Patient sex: M
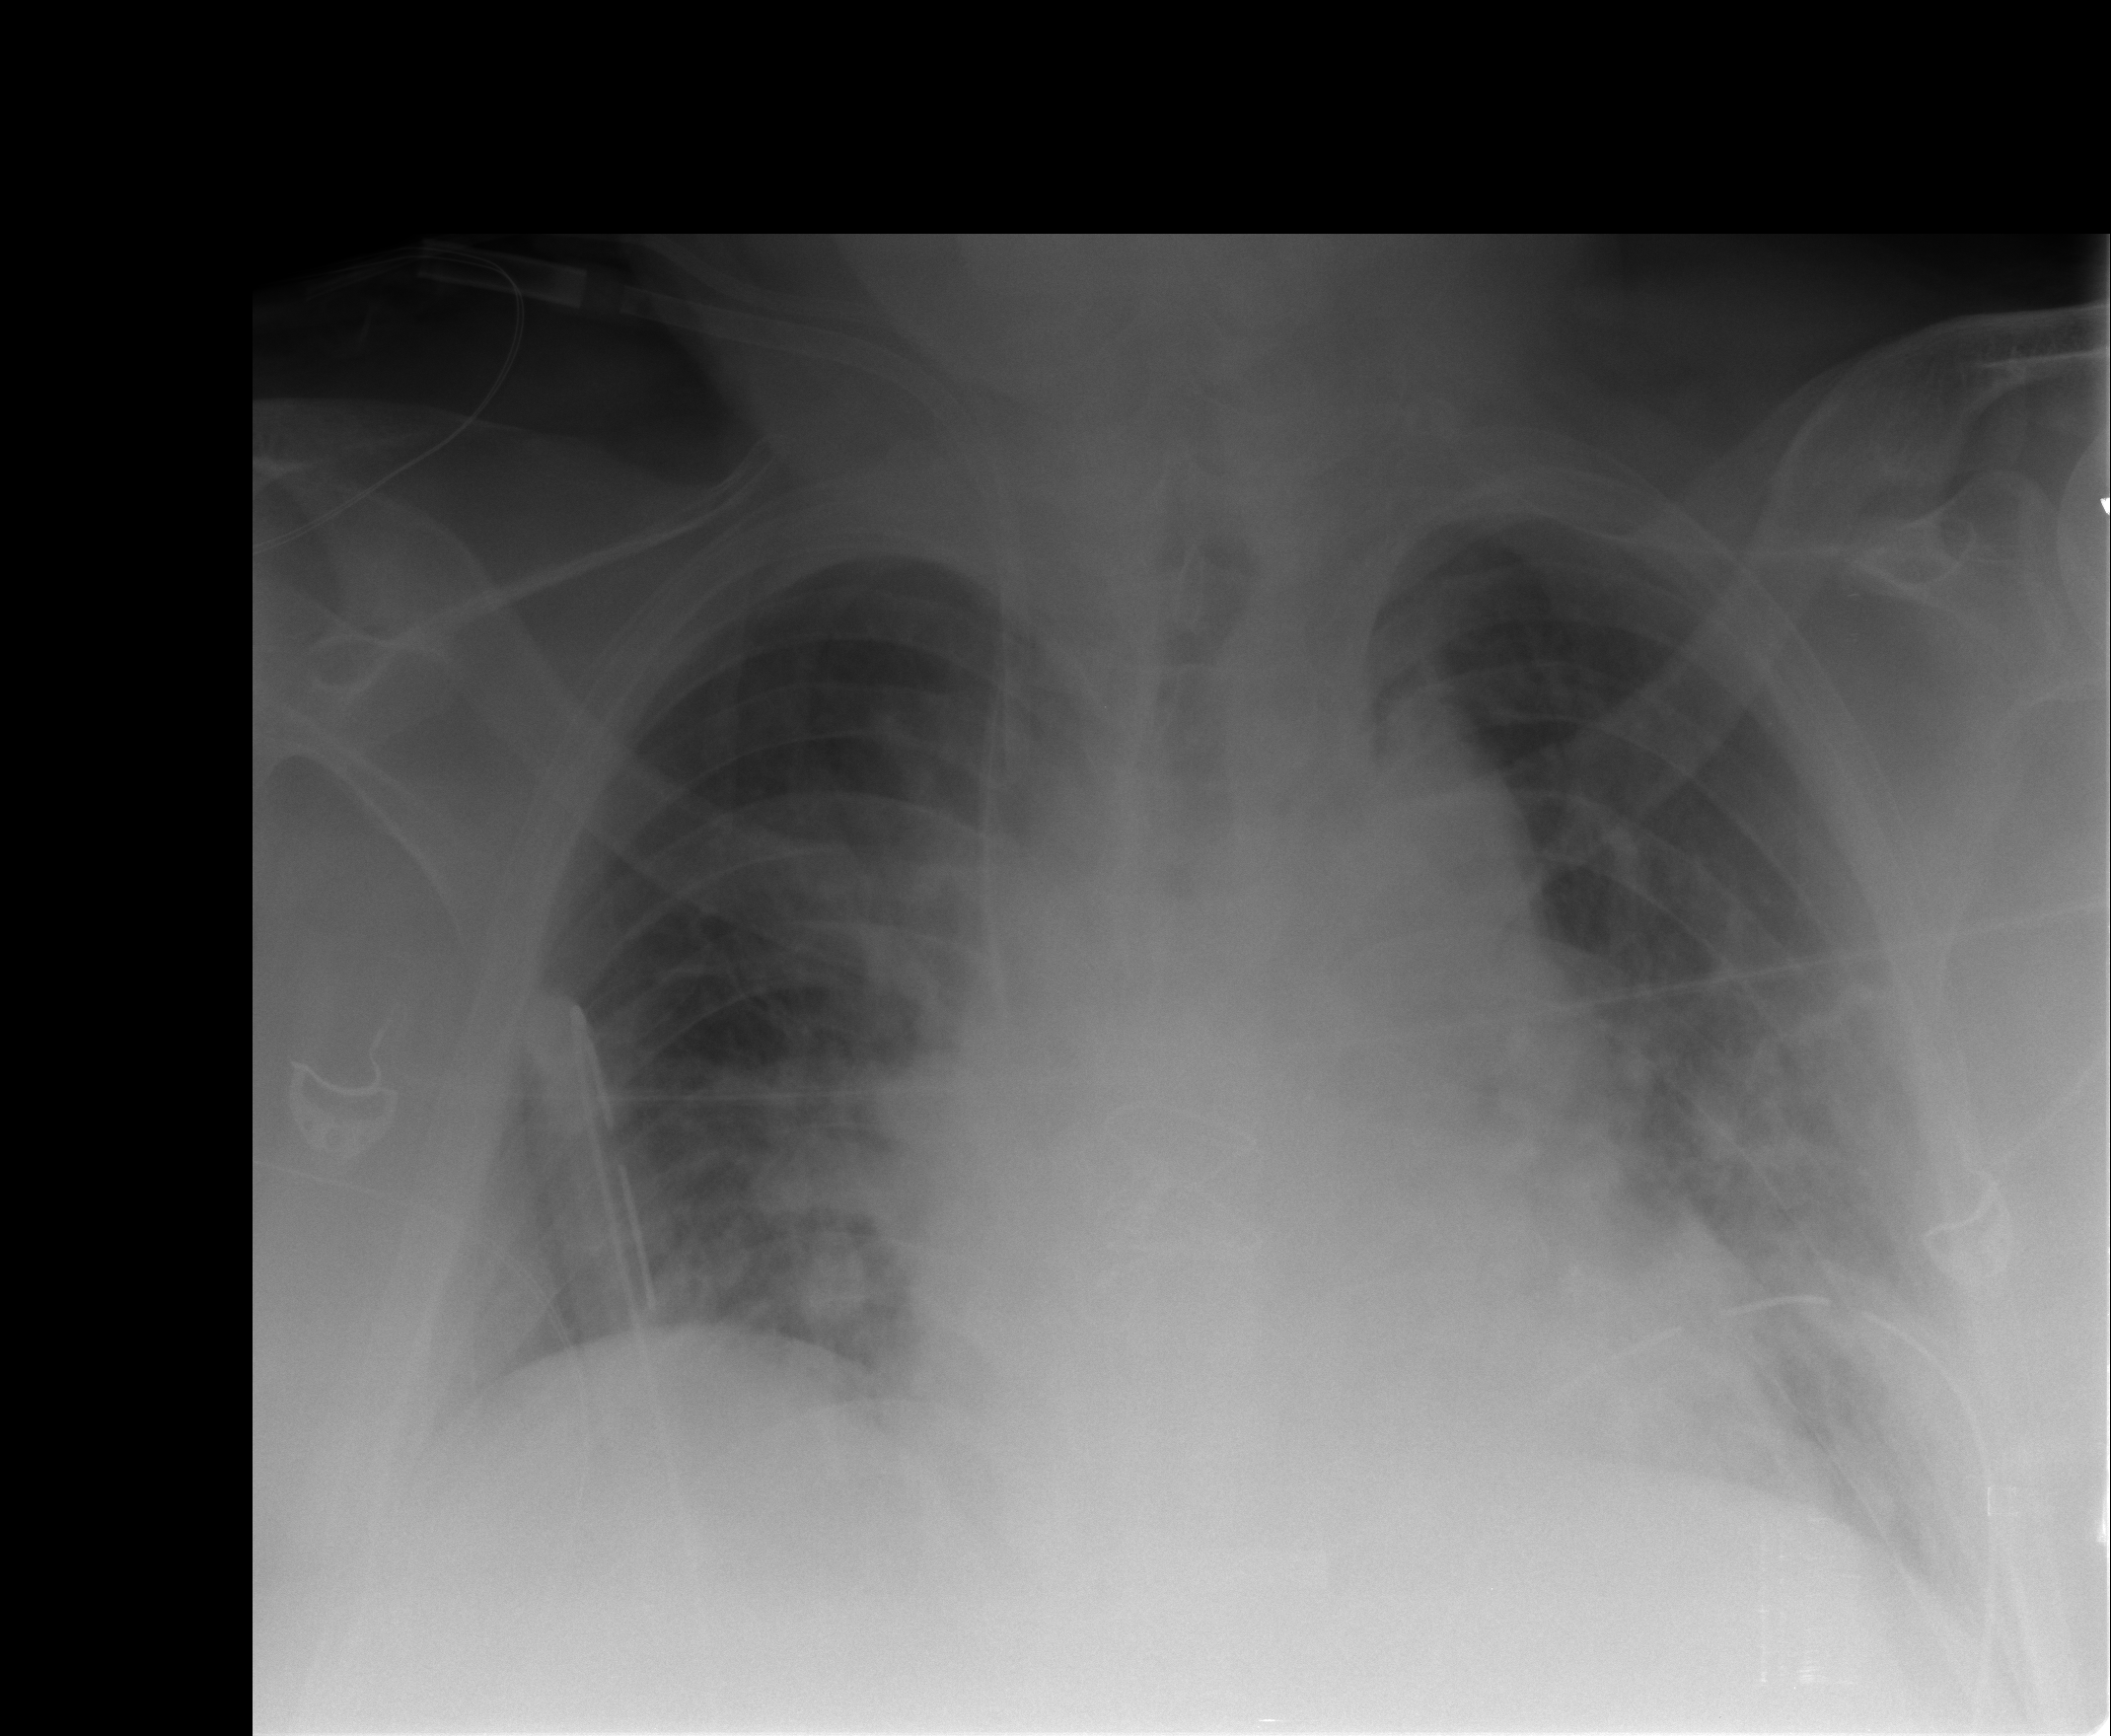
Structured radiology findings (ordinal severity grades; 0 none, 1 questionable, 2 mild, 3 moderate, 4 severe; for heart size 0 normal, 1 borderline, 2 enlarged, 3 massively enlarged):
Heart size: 2
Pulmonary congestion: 2
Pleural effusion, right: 2
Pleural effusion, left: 2
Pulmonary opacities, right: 1
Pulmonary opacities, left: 2
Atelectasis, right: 2
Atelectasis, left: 2